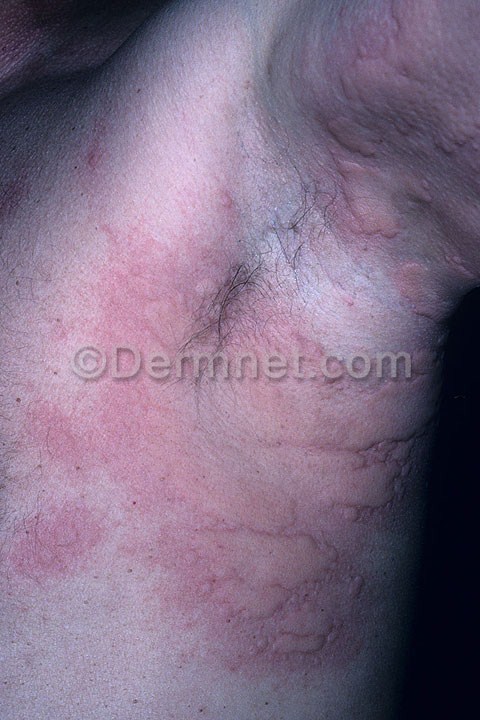
Disease: Urticaria Hives